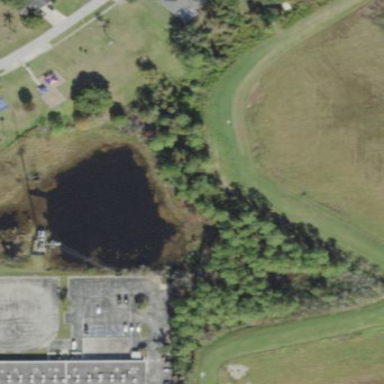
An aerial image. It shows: Pond surrounded by natural water.